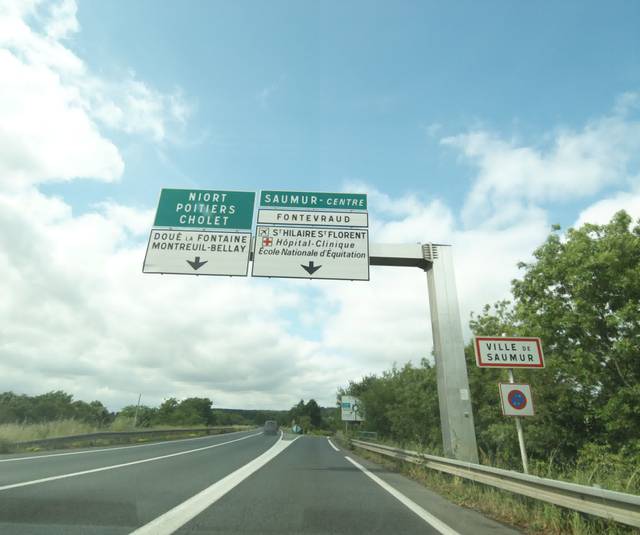
Region: France
Coordinates: 47.266, -0.09215